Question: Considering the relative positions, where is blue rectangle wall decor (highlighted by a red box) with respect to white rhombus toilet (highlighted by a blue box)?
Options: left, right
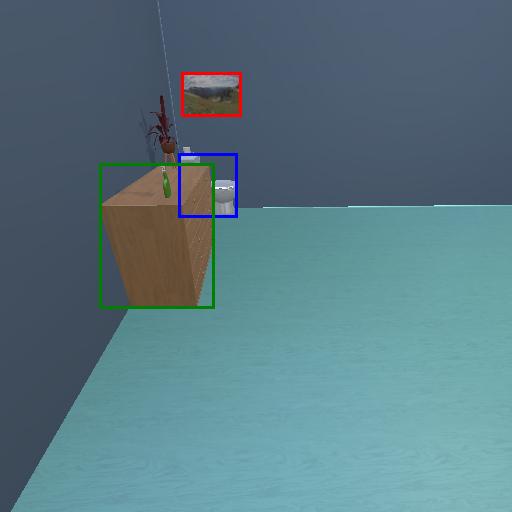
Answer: left